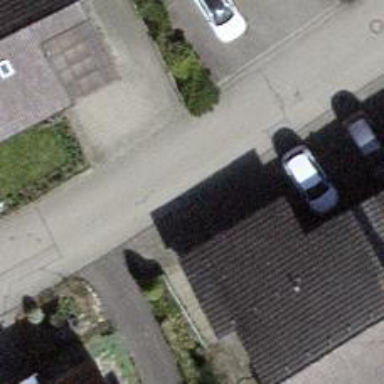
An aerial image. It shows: Asphalt road in residential area.